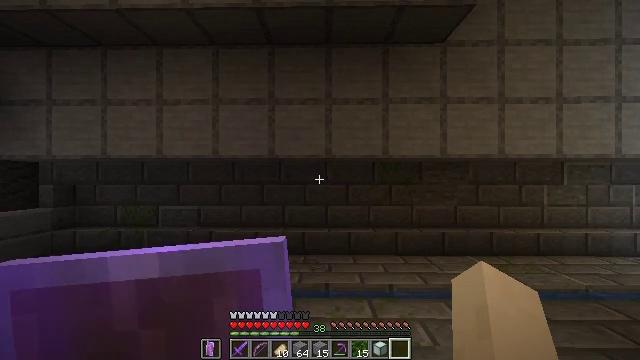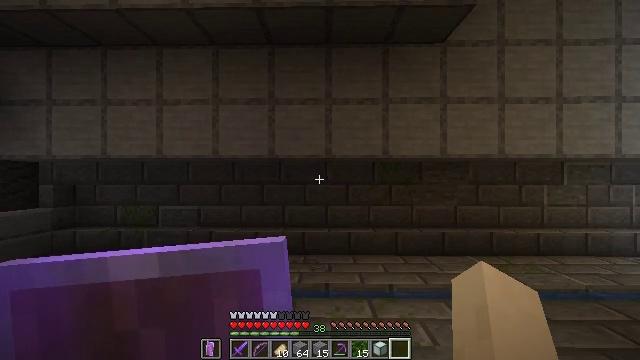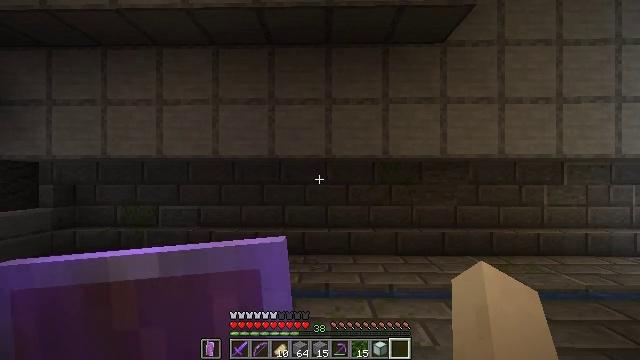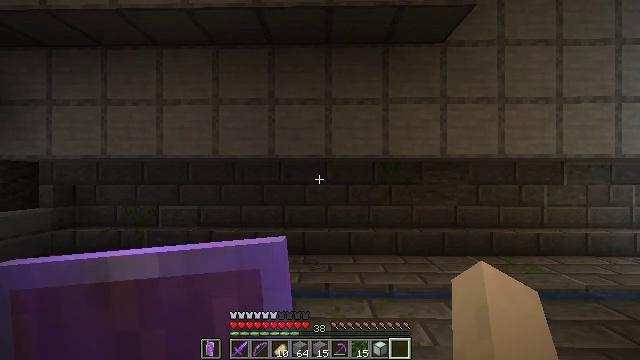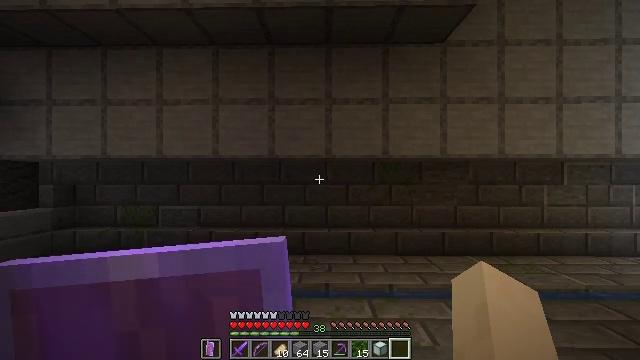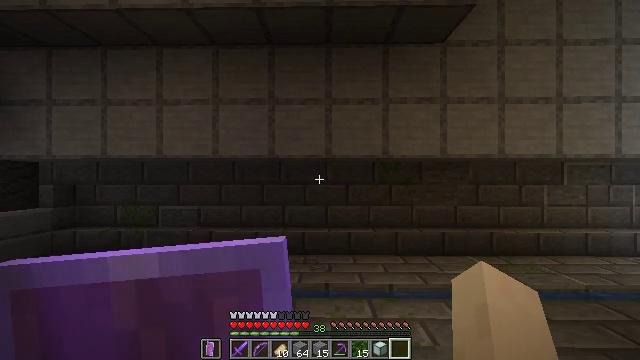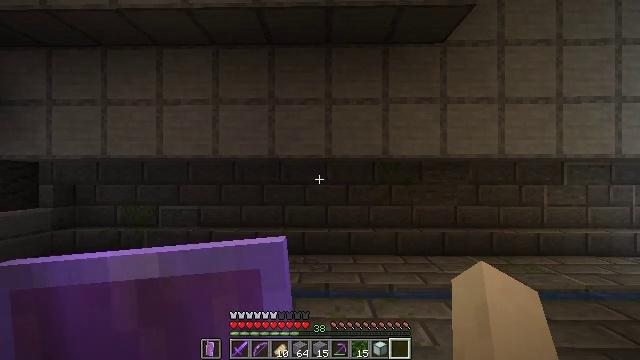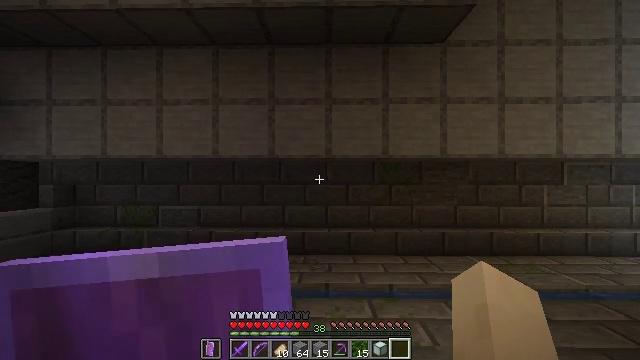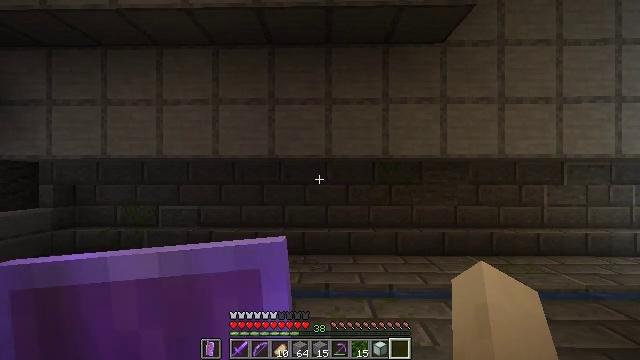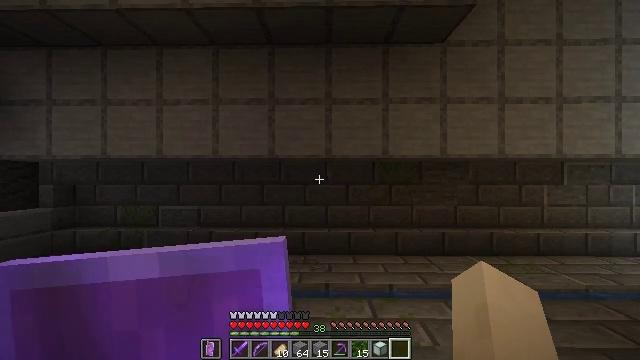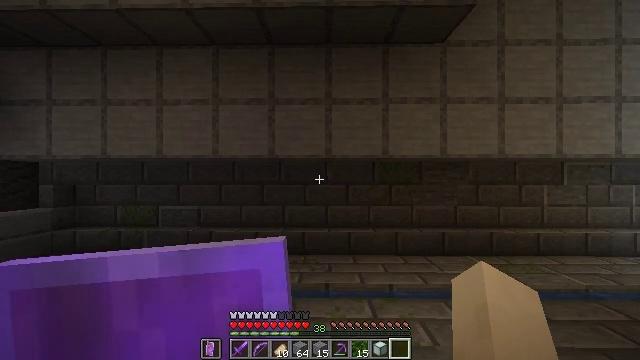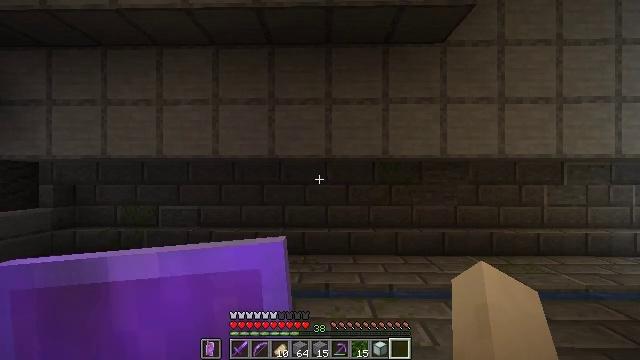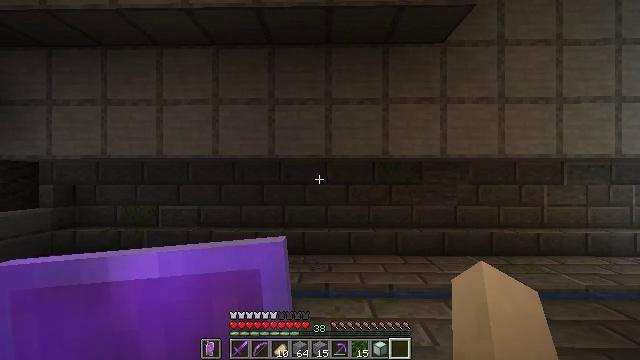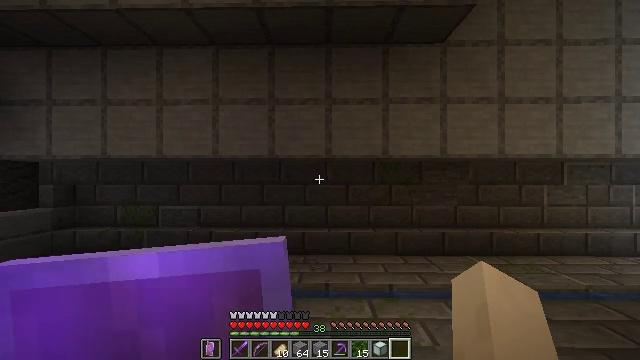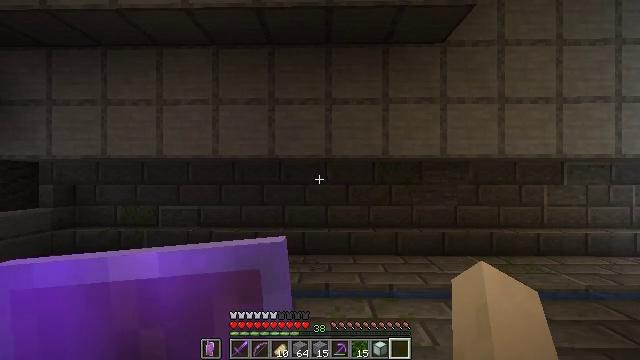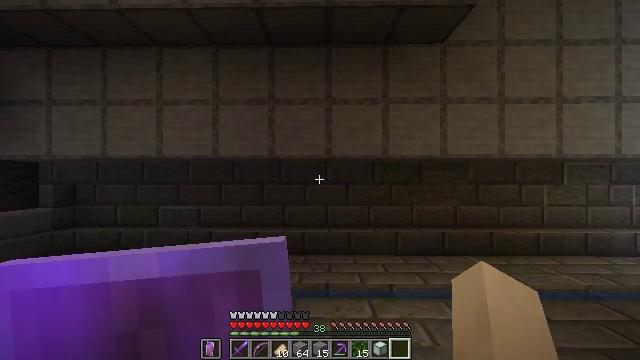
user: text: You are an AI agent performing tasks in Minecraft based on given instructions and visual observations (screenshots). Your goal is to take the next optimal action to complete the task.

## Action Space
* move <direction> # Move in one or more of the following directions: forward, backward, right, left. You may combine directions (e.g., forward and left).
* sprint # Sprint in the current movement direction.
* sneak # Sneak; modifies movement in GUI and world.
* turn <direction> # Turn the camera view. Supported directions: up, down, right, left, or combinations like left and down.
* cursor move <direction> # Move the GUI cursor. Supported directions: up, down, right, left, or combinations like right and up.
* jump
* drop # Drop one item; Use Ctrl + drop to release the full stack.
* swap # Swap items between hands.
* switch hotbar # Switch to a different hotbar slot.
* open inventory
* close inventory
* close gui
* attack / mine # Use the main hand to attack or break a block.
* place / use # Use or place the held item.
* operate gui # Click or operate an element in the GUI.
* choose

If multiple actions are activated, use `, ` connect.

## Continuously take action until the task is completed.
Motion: motion action
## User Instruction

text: Combine polished blackstone to craft polished blackstone stairs.
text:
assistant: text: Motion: no_op
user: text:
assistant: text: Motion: no_op
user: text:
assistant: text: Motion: no_op
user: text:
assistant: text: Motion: no_op
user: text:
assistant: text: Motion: no_op
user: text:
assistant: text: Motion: no_op
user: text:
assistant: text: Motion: no_op
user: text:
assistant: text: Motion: no_op
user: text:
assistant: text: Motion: no_op
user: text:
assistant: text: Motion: no_op
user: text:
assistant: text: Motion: no_op
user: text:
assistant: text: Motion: no_op
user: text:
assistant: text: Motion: no_op
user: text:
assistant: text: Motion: no_op
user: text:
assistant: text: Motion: no_op
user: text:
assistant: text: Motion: no_op
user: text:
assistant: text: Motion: no_op
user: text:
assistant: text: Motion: no_op
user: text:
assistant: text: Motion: no_op
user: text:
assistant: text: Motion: no_op
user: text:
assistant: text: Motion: no_op
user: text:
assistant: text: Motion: no_op
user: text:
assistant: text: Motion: no_op
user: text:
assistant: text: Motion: no_op
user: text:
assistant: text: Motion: no_op
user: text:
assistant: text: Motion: no_op
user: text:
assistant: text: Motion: no_op
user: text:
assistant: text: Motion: no_op
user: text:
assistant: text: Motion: no_op
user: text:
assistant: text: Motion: no_op